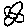
Label: flower